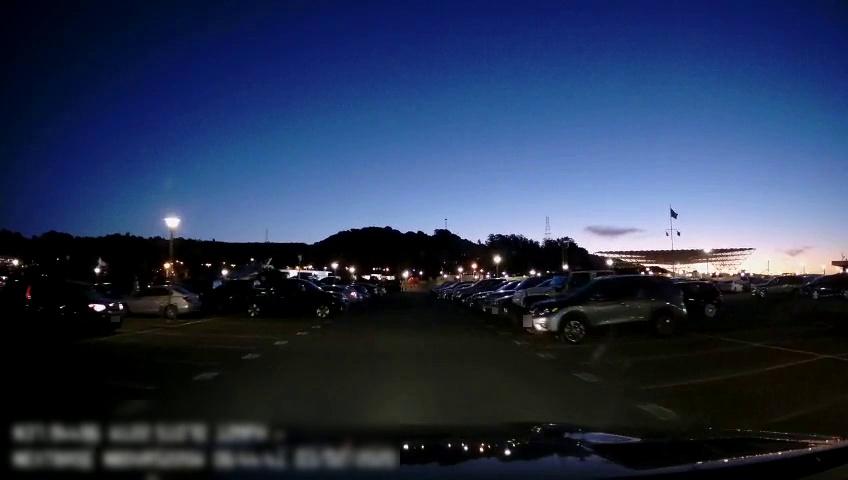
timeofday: Night
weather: Other
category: Drivable Space
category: Vehicles | SUV
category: Vehicles | Truck
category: Vehicles | SUV
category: Vehicles | SUV
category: Vehicles | Car
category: Vehicles | Car
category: Vehicles | SUV
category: Vehicles | SUV
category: Vehicles | SUV
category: Vehicles | SUV
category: Vehicles | SUV
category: Vehicles | Truck
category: Vehicles | SUV
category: Vehicles | SUV
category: Vehicles | SUV
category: Vehicles | SUV